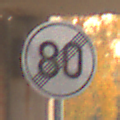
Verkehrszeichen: EndeGeschwindigkeit80
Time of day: SunriseSunset
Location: Roofed (Suburban)
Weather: Clear
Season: NotSpecified
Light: Natural